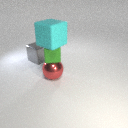
small green rubber cube below large cyan rubber cube